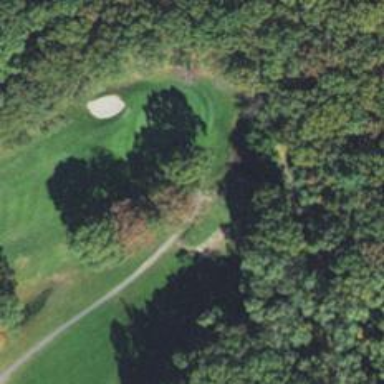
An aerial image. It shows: Footway that resembles golf path.